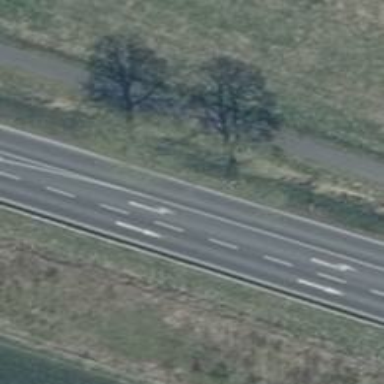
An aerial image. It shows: Deciduous broadleaved tree.